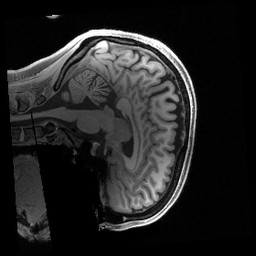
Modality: T1w
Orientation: sagittal
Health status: healthy
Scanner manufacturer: siemens
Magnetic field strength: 3 T
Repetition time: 2.4 s
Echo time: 0.00222 s